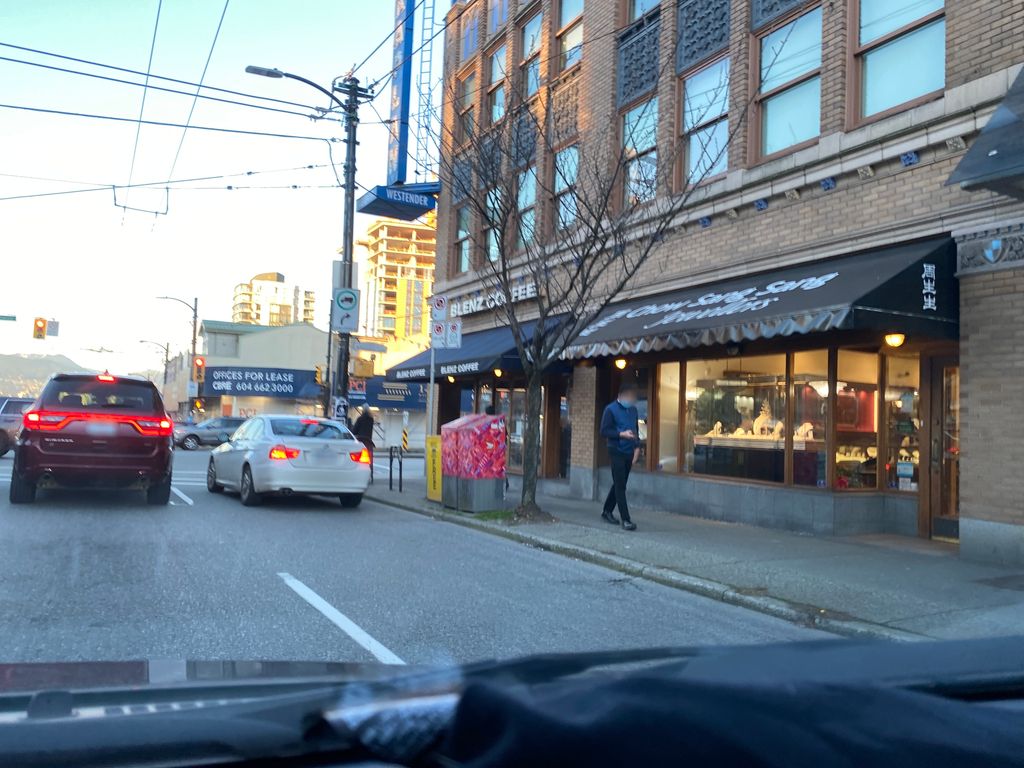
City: vancouver